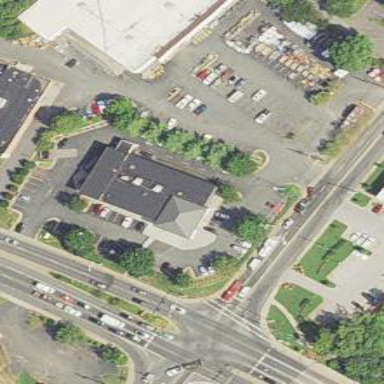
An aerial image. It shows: Pharmacy building providing healthcare services.